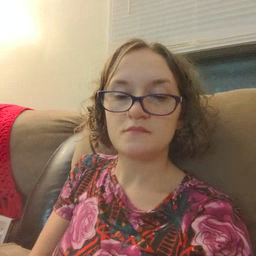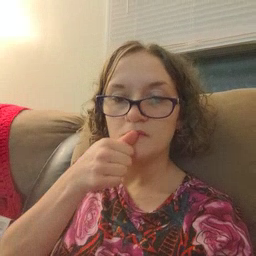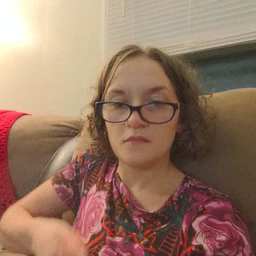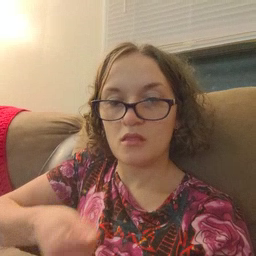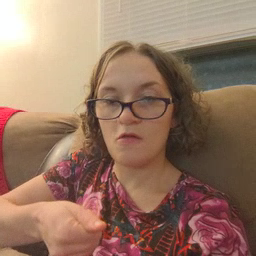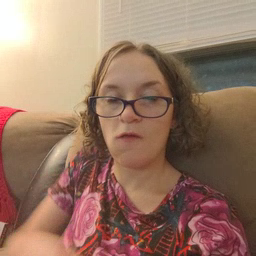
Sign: hide